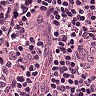
Metastatic tissue present: no